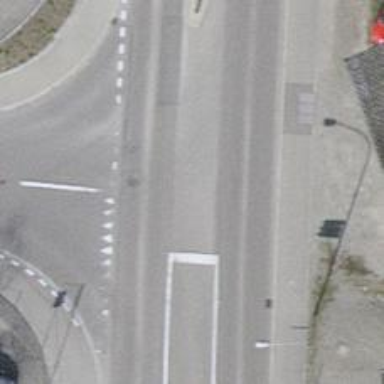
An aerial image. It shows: Primary highway with asphalt surface. There is track cycleway on the left.